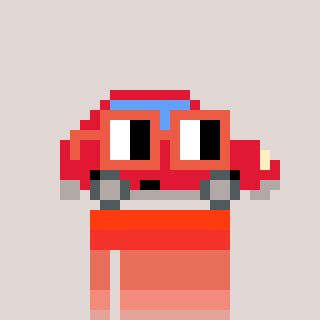
a pixel art character with square orange glasses, a car-shaped head and a slimegreen-colored body on a warm background